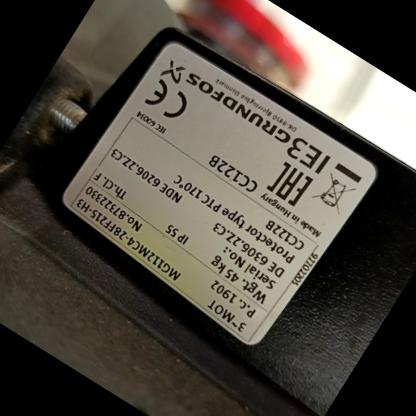
Klasa: tabliczka-znamionowa